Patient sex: F
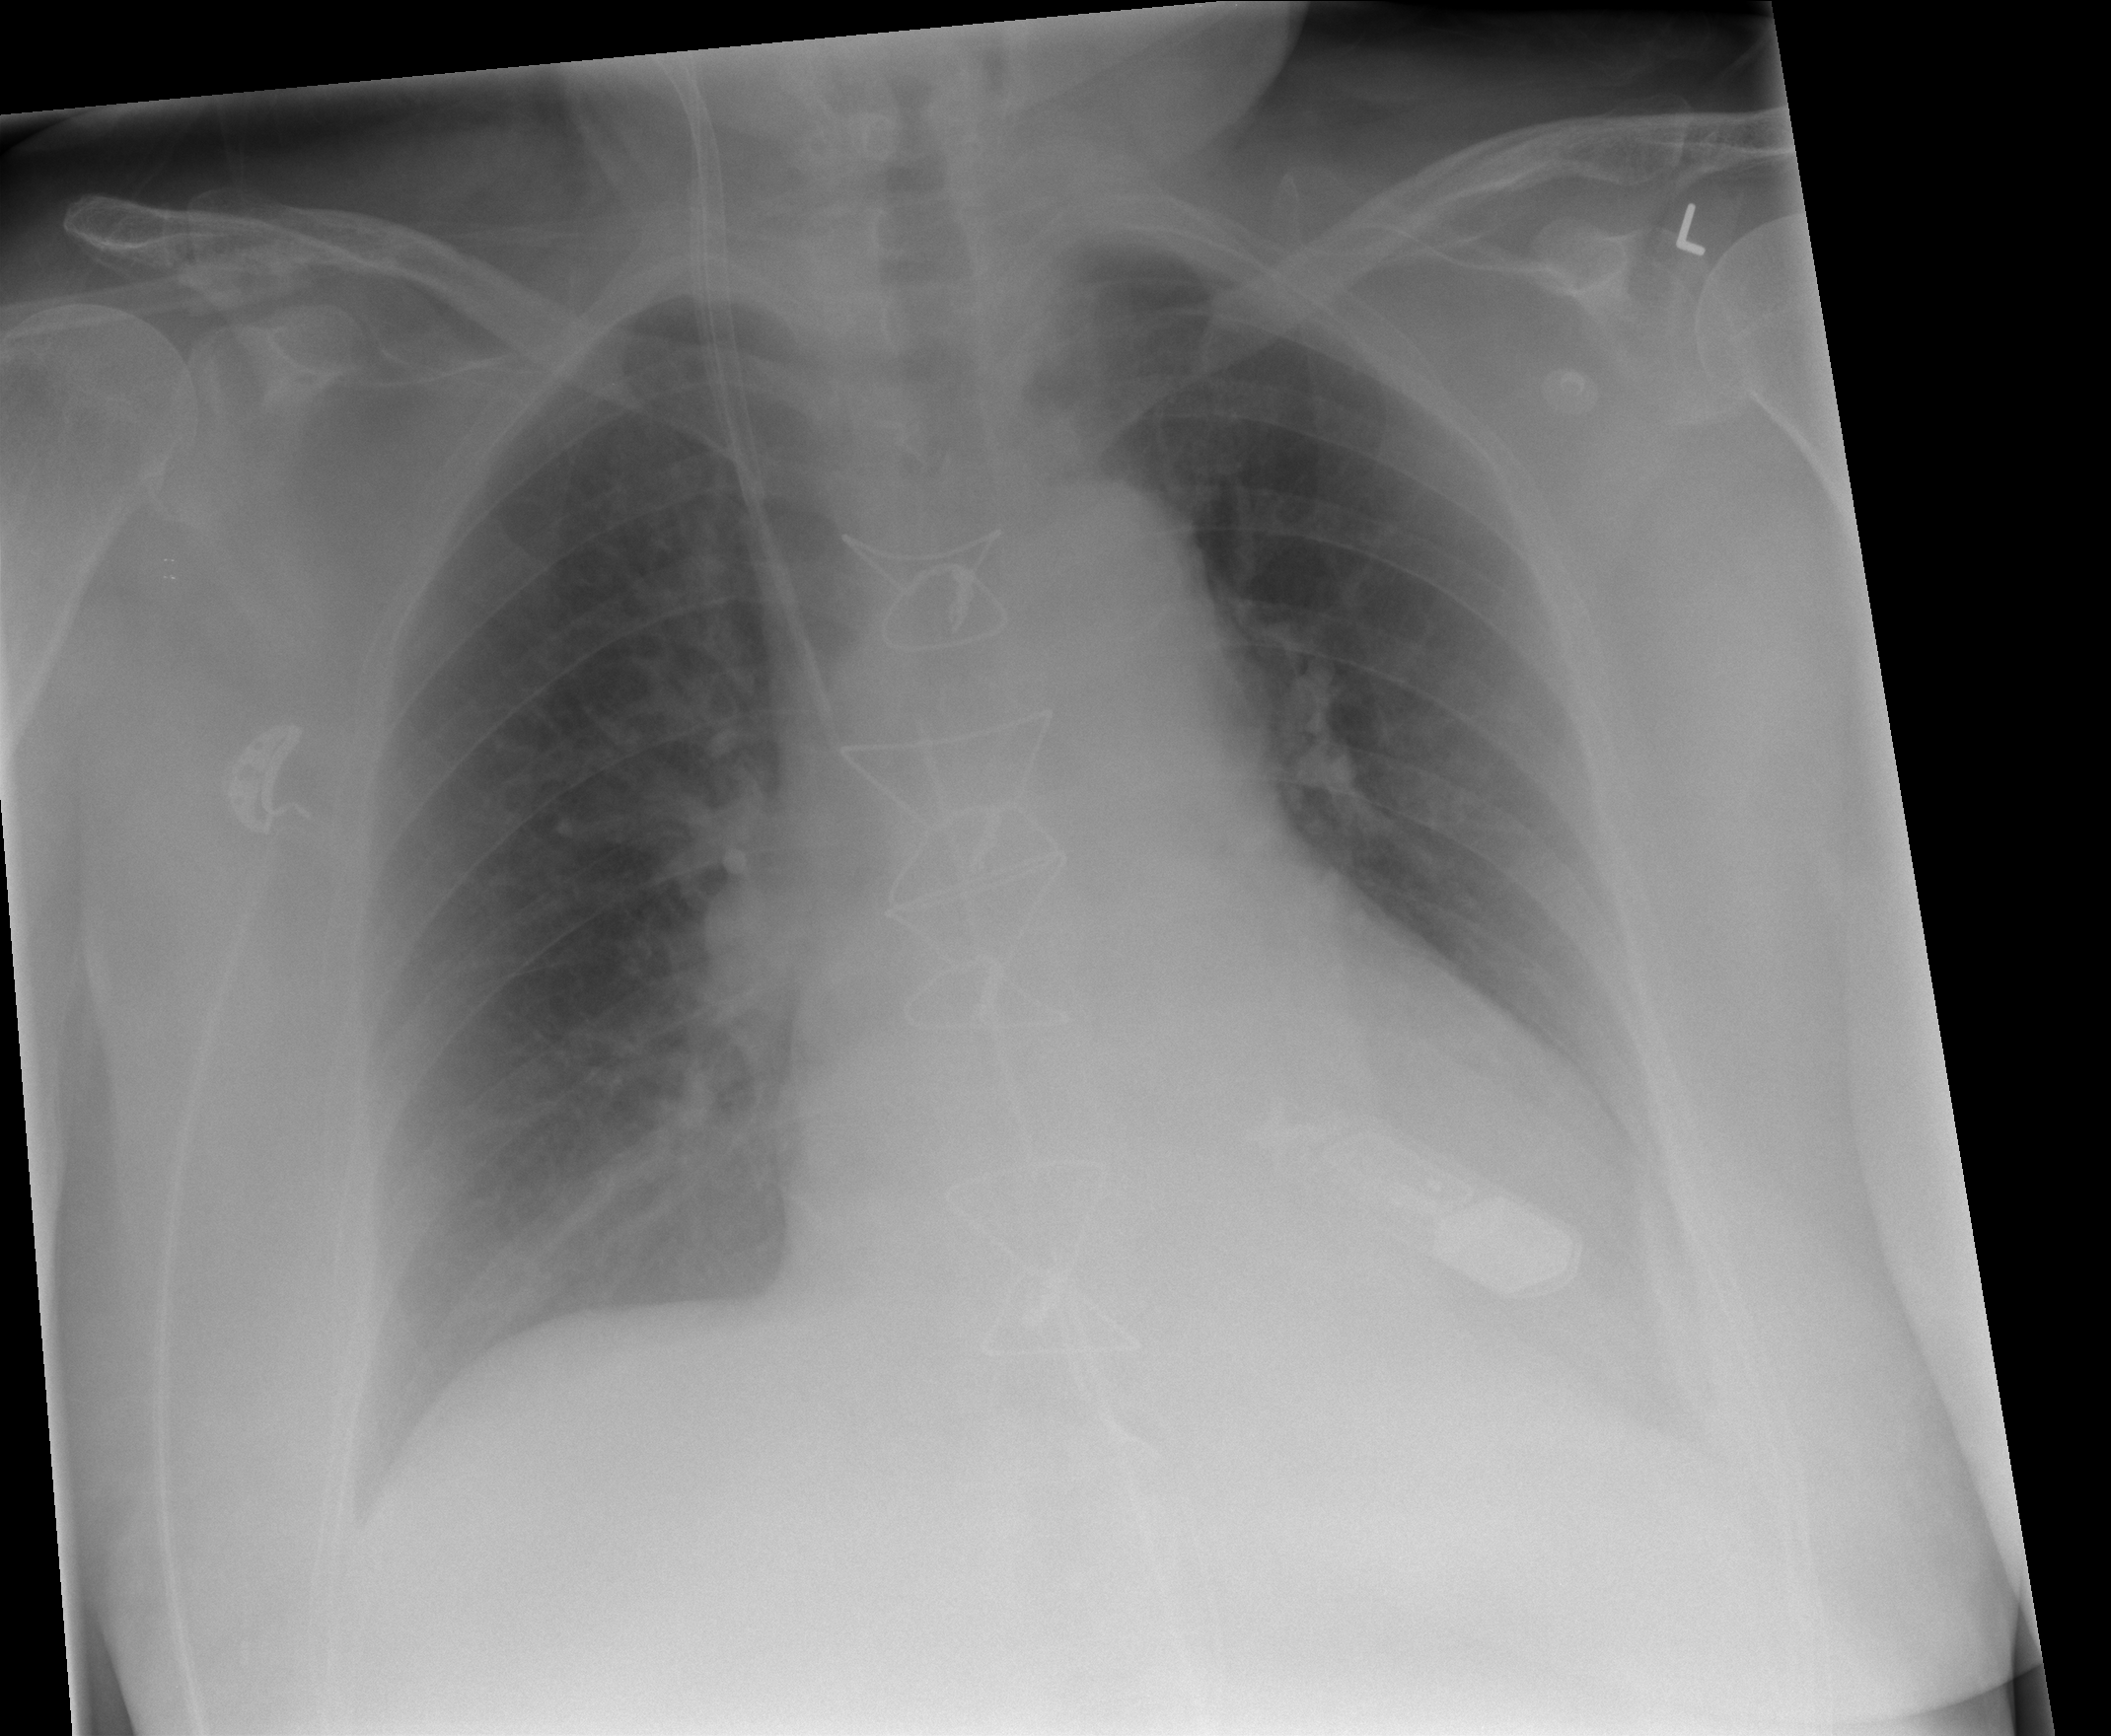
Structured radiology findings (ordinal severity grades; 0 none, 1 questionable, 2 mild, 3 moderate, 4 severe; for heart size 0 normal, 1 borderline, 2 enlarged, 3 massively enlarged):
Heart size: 0
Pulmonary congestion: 0
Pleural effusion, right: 1
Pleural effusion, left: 1
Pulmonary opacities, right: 0
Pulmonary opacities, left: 0
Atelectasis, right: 0
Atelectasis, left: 0